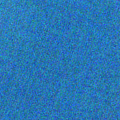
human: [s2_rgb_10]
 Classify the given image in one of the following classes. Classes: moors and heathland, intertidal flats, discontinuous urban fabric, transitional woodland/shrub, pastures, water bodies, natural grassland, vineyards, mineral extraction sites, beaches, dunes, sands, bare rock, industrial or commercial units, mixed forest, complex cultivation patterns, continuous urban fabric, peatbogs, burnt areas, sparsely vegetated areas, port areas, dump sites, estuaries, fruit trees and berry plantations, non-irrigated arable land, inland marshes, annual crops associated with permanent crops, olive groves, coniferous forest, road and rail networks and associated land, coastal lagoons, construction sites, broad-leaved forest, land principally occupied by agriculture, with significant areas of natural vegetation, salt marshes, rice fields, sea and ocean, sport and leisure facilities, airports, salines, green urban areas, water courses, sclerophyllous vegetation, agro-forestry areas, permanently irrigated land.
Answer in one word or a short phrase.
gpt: sea and ocean